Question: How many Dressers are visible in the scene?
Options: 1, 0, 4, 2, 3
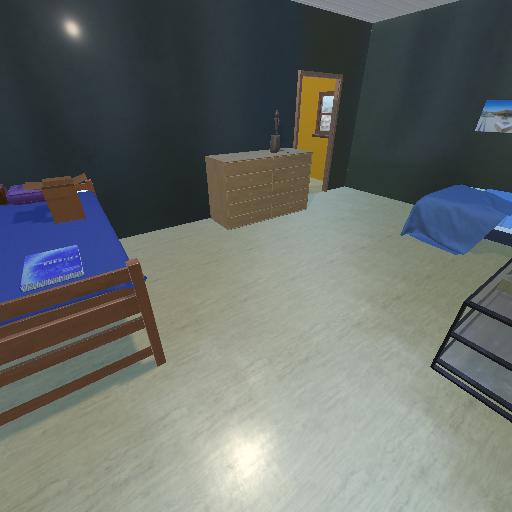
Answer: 1